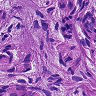
Metastatic tissue present: yes